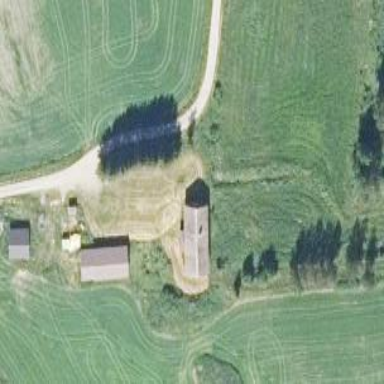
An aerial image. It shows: Farmyard area.